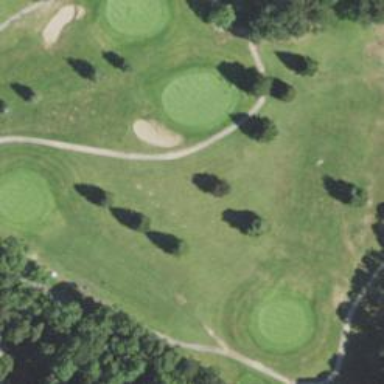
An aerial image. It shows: Path used for both walking and golf.